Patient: sex M, age 78
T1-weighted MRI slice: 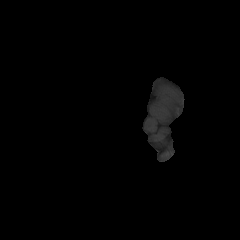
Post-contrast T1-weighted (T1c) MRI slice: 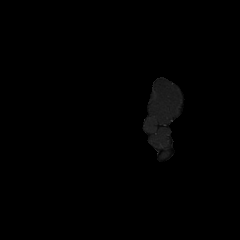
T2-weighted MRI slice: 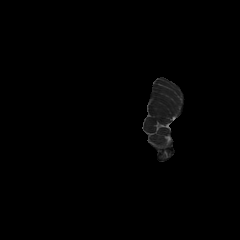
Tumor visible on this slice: no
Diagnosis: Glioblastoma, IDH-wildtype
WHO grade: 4